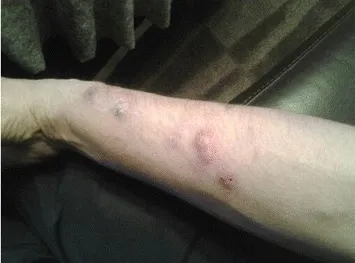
The patients right arm two weeks after the intradermal deposition of unhardend epoxy.
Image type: medical_photograph (skin_photograph)